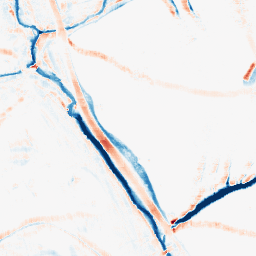
Category: morphological
Decomposition family: morphological_square
Decomposition parameters: operation: average
size: 10
Upsampling method: quartic
Upsampling parameters: scale: 4
Upsampling scale: 4